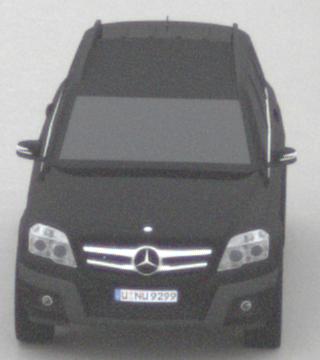
Make: Mercedes-Benz
Model: GLK 280
Detailed model: GLK-Class (204)
Model produced from: 2008/10
Model produced until: 2009/04
Doors: 5
Color: black
Road condition: dry road
Daytime: midday
Contrast: low contrast